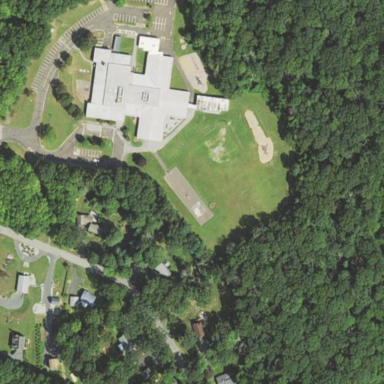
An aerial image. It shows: School.